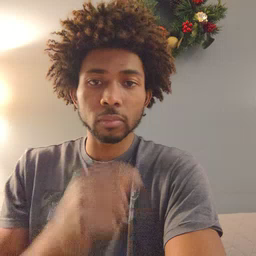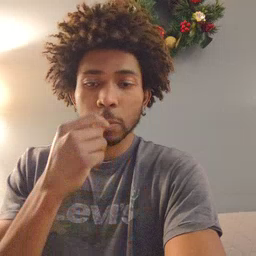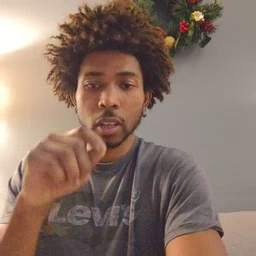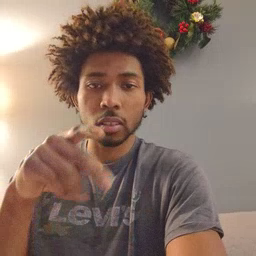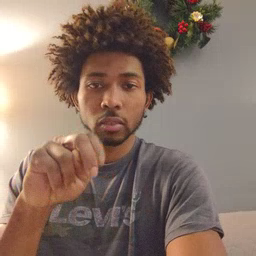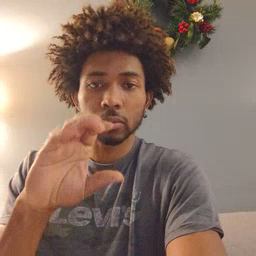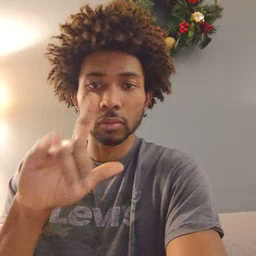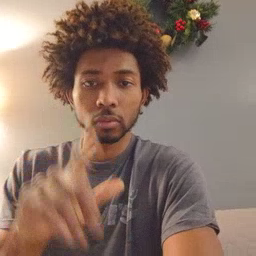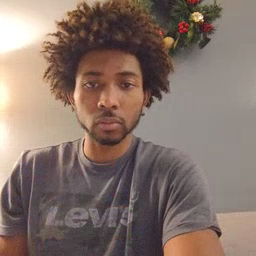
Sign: pencil